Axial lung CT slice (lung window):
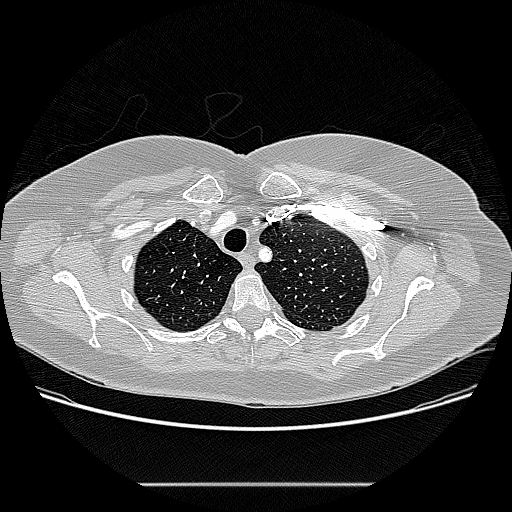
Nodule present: no